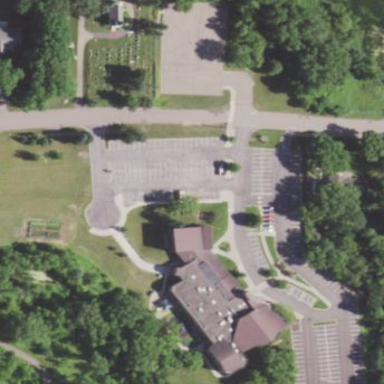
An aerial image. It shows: Building that serves as place of worship.